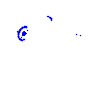
Particle: kaon